Question: I want to remove this unwanted title bar

I cant remove this
i have tried
'''
this.requestWindowFeature(Window.FEATURE_NO_TITLE);
this.getWindow().setFlags(
WindowManager.LayoutParams.FLAG_FULLSCREEN,
WindowManager.LayoutParams.FLAG_FULLSCREEN);
'''
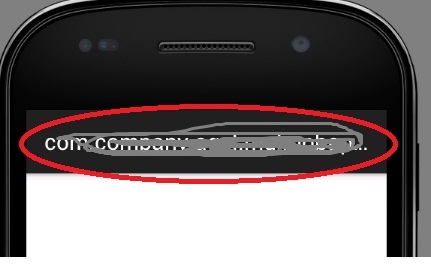
Answer: This is not a title bar. This is ActionBar or Toolbar. You should extend your application theme from 'Theme.AppCompat.NoActionBar'. Or just add 'android:theme="@style/Theme.AppCompat.NoActionBar"' to '<application/>' tag in 'AndroidManifest.xml'